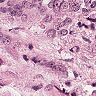
Metastatic tissue present: yes